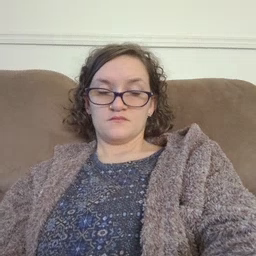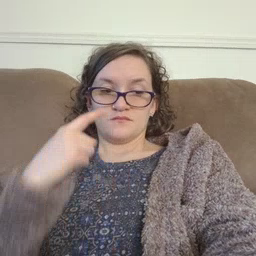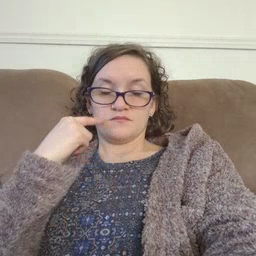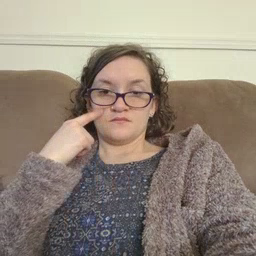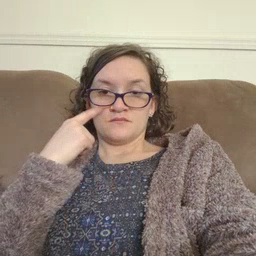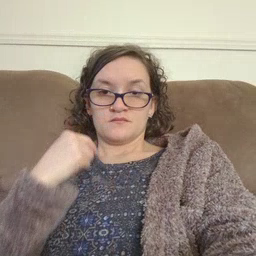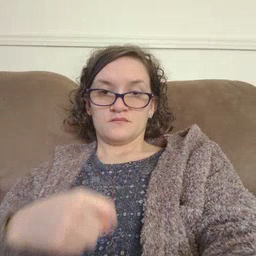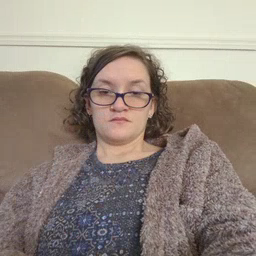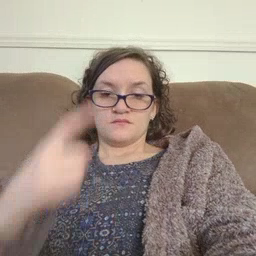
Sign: cry